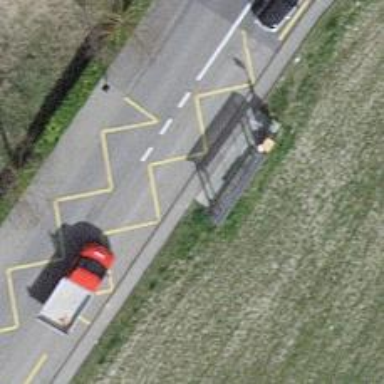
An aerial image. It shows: Bus stop with shelter.